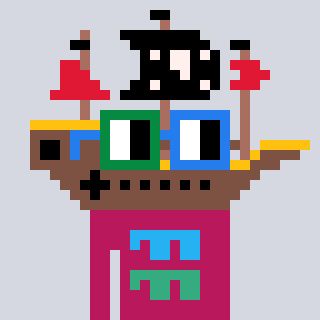
a pixel art character with square green and blue glasses, a pirateship-shaped head and a darkpink-colored body on a cool background